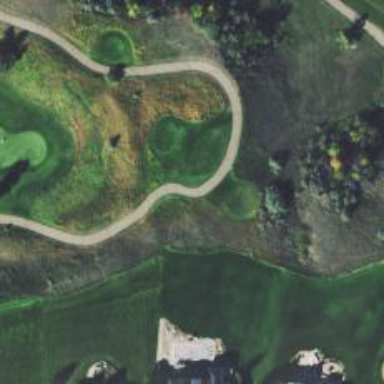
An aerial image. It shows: Path for both road and golf.